Field crop: tomato
Growth stage: 1
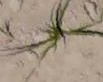
Species: cyperus